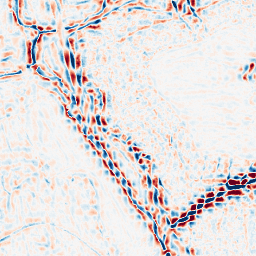
Category: wavelet
Decomposition family: wavelet_dwt
Decomposition parameters: wavelet: coif2
level: 3
Upsampling method: linear_exact
Upsampling parameters: scale: 4
Upsampling scale: 4